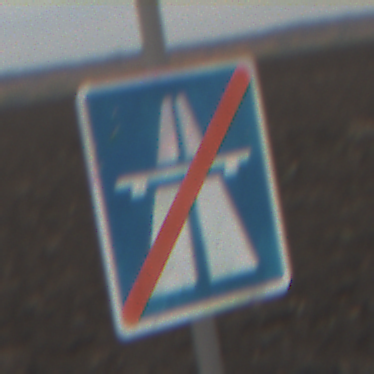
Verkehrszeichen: EndeAutbahn
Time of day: MorningAfternoon
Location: Outdoor (Nature)
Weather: Overcast
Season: NotSpecified
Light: Natural